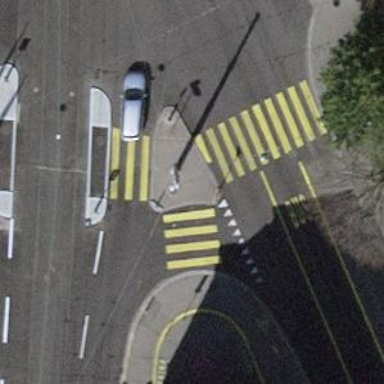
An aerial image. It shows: Kerb barrier.